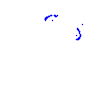
Particle: proton